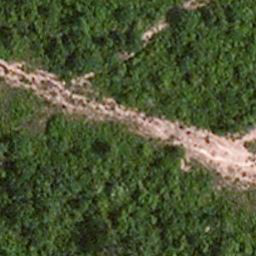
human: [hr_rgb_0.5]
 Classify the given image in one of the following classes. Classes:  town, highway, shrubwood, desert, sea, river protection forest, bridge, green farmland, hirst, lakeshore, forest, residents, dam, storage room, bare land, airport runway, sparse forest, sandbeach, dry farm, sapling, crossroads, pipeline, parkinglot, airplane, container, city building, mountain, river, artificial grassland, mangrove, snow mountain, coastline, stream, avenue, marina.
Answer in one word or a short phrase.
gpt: avenue